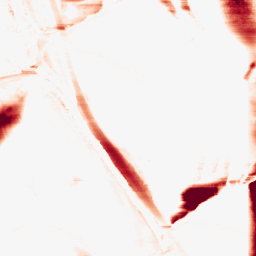
Category: morphological
Decomposition family: morphological_rect
Decomposition parameters: operation: opening
width: 50
height: 3
Upsampling method: quadratic
Upsampling parameters: scale: 4
Upsampling scale: 4